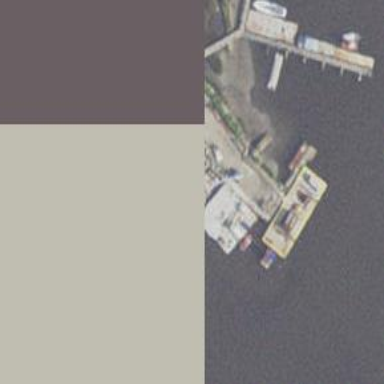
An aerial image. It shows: Man-made pier.